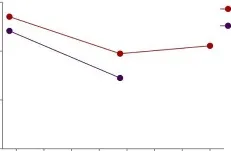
Inflammatory, coagulation function, and hematologic responses to HLH therapies: Day 0 corresponds to ruxolitinib (RUX) initiation. Treatment schedules, lines, and bars represent continuous therapy and individual doses of drugs with intermittent schedules. Arrows indicate that treatment was continued. (E-H) The laboratory assessments of Case 2. The dexamethasone (DXM) dose was reduced by half every three days, finally reaching a reduced dose of 1.5 mg on Day 42. It was replaced by methylprednisolone on Day 43. Inflammatory, coagulation function, and hematologic parameters were abnormal before Day 0, and gradually improved after therapy.
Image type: chart (chart)